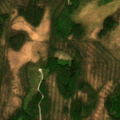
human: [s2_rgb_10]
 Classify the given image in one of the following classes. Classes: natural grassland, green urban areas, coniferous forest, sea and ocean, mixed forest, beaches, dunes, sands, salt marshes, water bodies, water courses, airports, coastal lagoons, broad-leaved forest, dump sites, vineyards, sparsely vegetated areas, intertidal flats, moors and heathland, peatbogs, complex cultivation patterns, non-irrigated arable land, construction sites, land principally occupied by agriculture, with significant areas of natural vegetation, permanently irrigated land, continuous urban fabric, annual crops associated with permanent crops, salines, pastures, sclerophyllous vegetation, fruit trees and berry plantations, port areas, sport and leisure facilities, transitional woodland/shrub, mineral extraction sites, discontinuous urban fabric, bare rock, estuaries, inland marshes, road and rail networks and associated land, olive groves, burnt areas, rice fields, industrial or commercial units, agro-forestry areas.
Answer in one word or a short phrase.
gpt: coniferous forest, mixed forest, transitional woodland/shrub, peatbogs